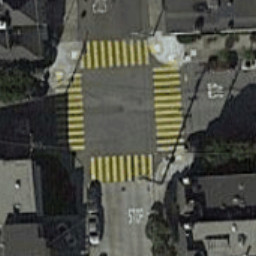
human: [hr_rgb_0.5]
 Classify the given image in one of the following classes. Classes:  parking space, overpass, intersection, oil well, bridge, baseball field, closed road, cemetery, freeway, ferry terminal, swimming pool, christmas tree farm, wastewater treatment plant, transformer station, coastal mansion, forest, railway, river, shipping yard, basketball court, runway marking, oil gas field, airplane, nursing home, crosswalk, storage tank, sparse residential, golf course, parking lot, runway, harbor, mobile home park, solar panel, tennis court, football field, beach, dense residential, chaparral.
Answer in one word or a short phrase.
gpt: crosswalk